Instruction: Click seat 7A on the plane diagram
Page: seats
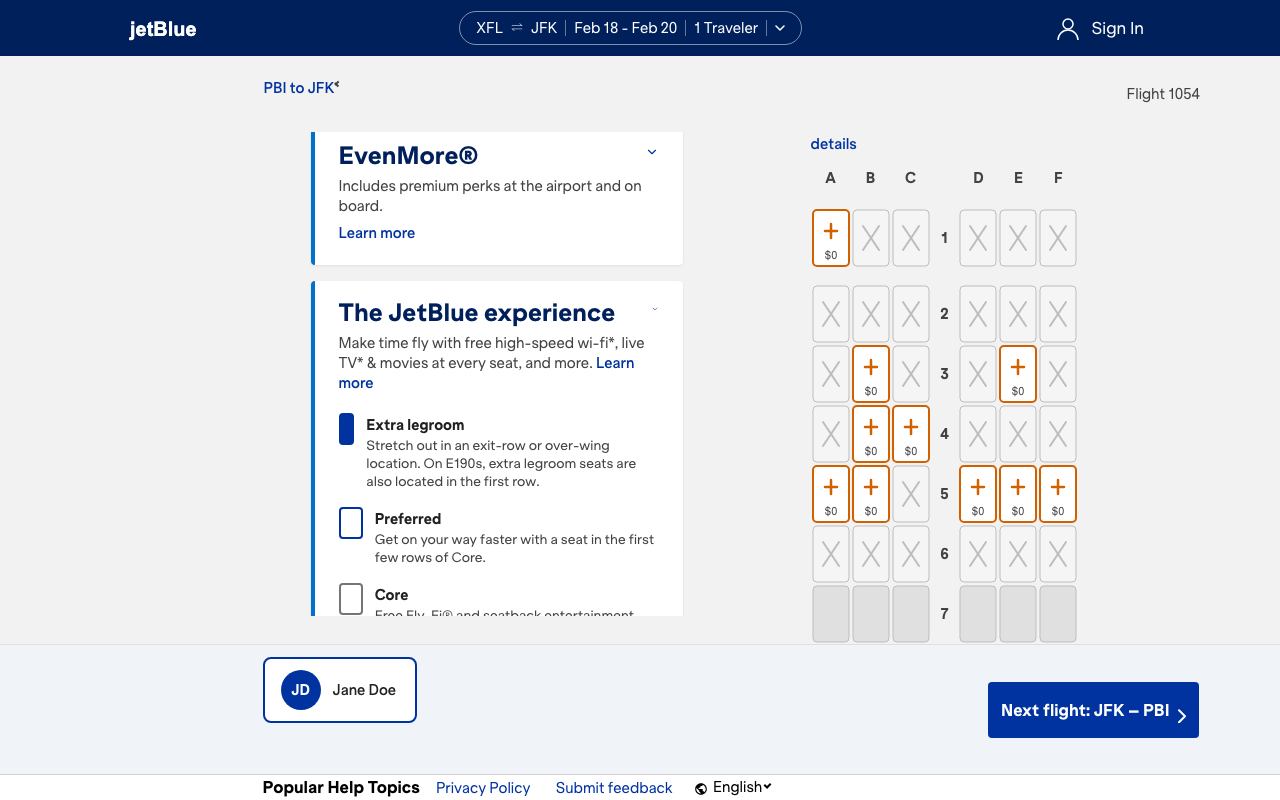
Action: click